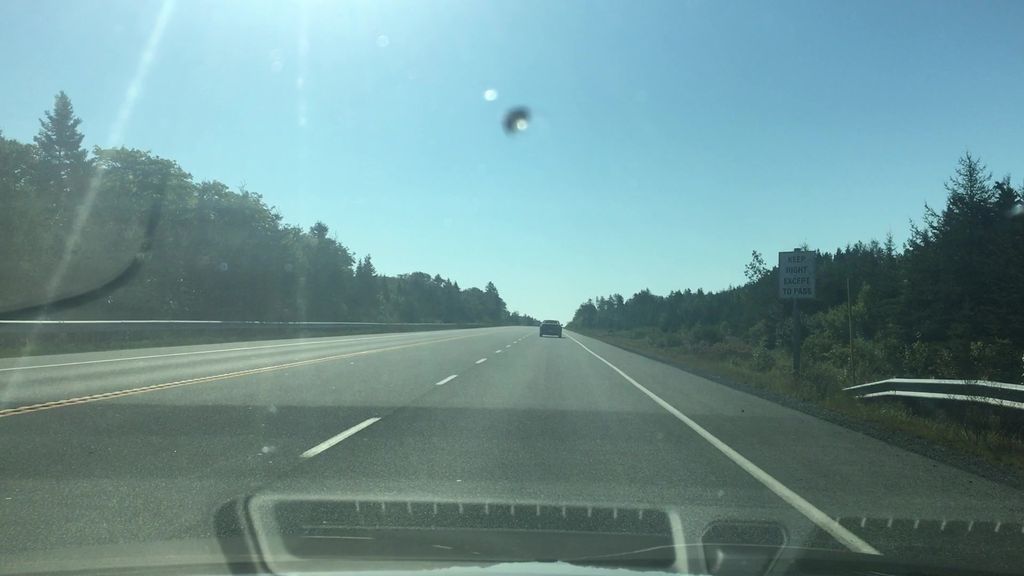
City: halifax